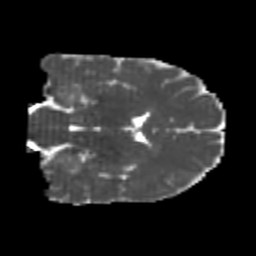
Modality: MD
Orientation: coronal
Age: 24
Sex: male
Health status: healthy
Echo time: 0.074 s